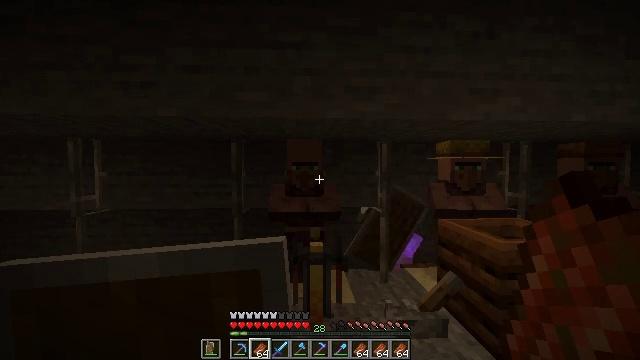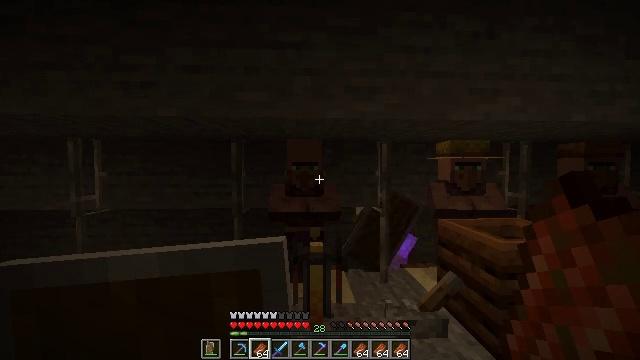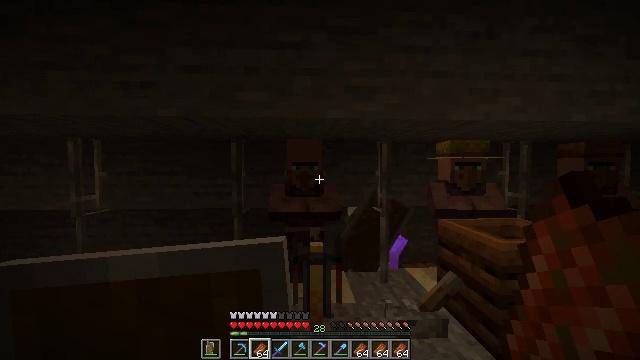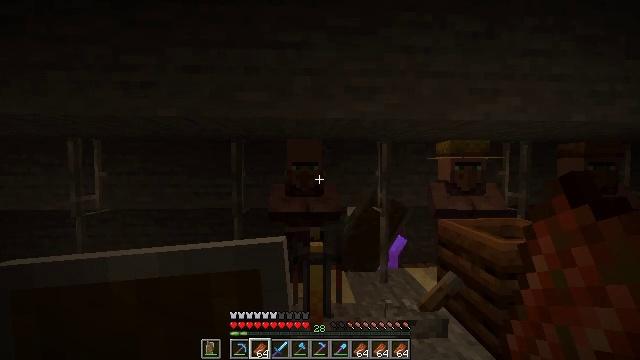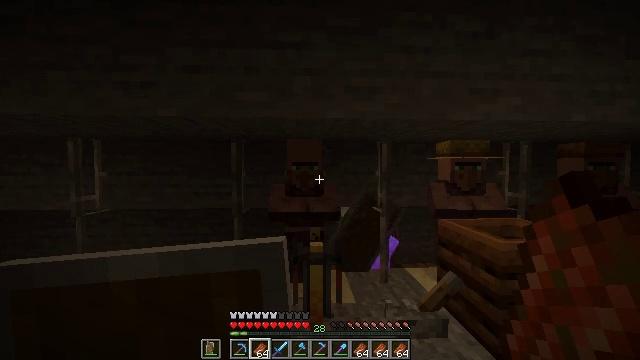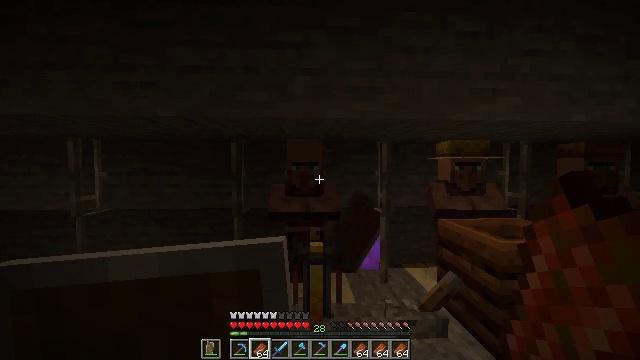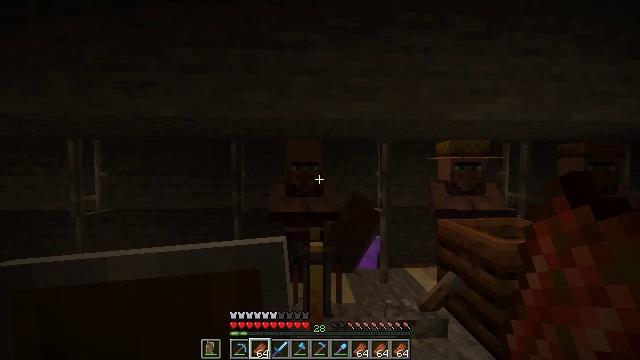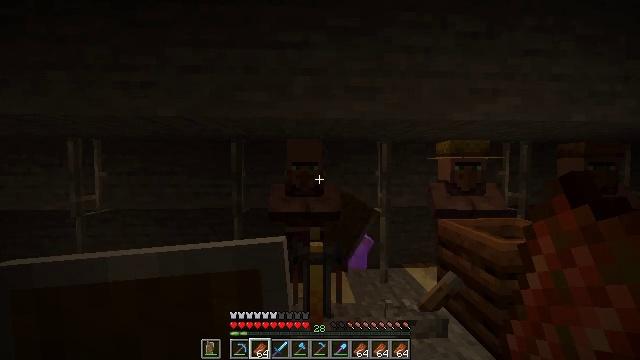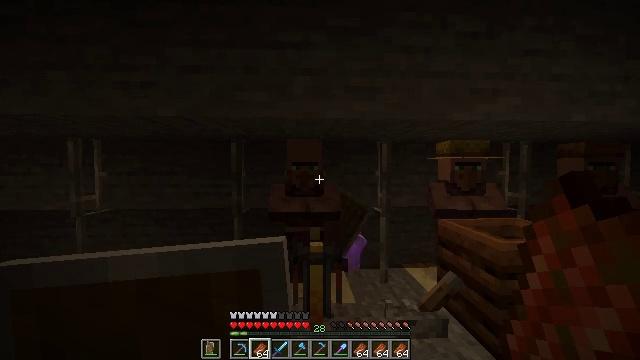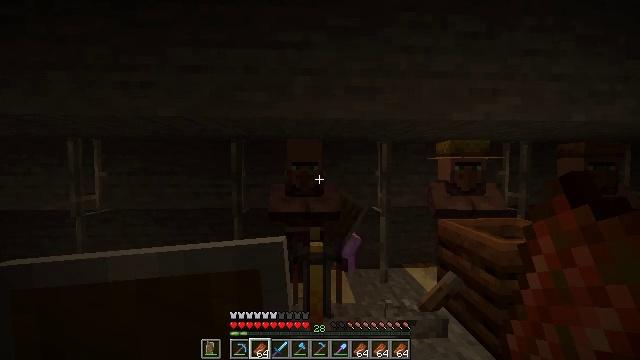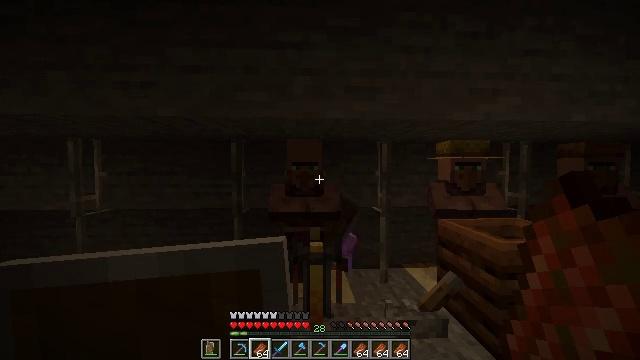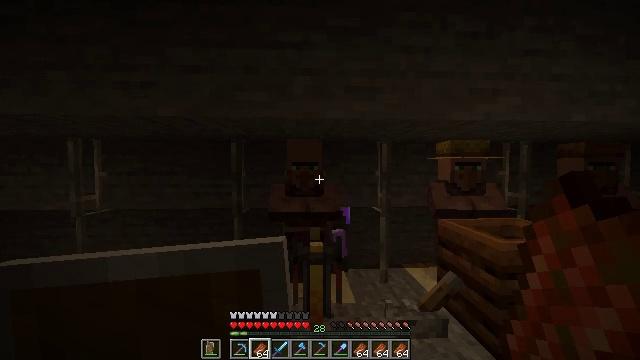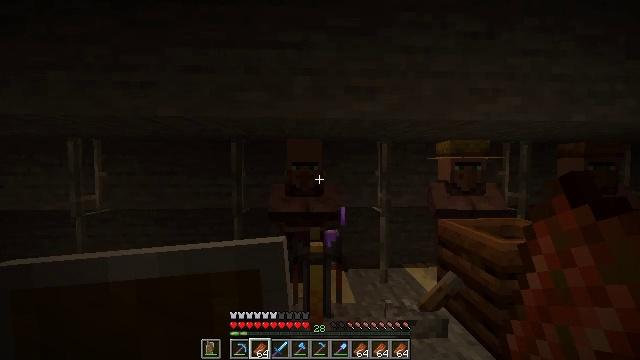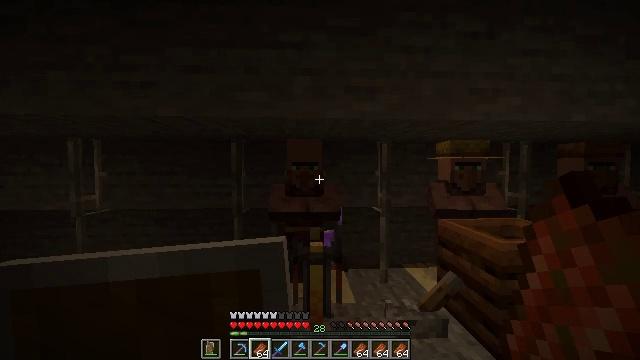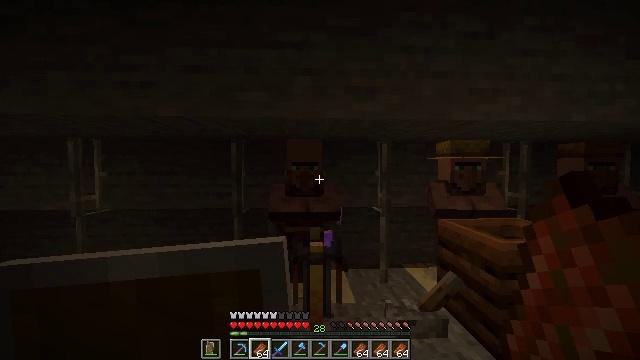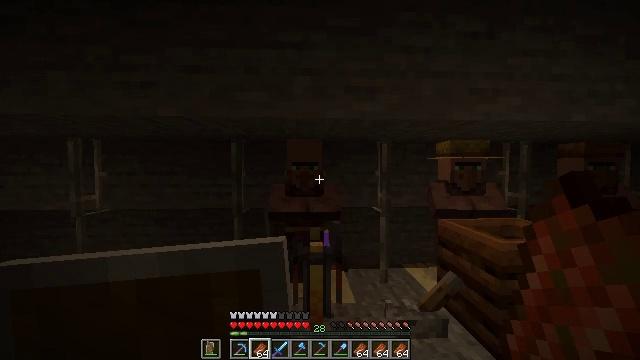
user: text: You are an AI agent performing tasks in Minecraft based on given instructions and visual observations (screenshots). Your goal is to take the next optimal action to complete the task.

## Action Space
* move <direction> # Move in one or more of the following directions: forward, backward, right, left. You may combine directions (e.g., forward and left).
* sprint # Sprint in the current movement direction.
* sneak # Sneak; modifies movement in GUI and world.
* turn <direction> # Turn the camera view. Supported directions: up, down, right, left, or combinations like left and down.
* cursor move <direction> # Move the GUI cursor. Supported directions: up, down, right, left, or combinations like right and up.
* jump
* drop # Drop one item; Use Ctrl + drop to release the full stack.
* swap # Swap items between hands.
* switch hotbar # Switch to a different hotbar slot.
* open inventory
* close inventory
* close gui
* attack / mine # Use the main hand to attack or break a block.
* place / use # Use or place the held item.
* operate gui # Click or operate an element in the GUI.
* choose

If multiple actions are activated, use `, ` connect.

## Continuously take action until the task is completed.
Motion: motion action
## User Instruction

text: Mine the blue shulker box.
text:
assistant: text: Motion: no_op
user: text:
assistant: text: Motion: no_op
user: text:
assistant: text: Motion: no_op
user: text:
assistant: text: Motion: no_op
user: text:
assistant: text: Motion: no_op
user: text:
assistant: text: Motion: no_op
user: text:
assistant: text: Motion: no_op
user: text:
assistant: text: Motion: no_op
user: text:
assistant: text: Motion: no_op
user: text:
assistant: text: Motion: no_op
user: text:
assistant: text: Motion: no_op
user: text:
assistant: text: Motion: no_op
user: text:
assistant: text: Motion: no_op
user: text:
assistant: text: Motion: no_op
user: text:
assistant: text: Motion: no_op
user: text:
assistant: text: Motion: no_op
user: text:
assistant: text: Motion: no_op
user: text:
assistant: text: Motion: no_op
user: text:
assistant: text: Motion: no_op
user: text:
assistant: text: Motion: no_op
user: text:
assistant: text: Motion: no_op
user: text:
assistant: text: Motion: no_op
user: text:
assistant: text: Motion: no_op
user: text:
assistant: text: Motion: no_op
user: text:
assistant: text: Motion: no_op
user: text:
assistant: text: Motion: no_op
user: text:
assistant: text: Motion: no_op
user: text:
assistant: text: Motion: no_op
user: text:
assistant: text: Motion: no_op
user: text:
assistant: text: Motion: no_op